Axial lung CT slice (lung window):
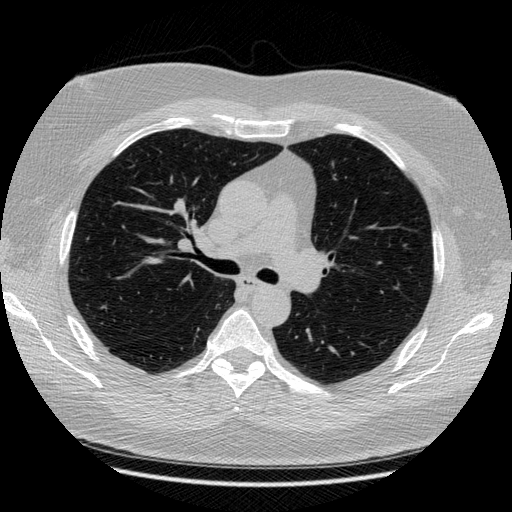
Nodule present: no